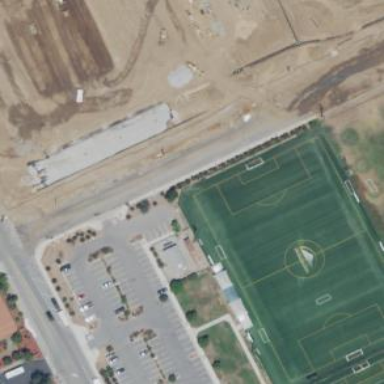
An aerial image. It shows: Soccer pitch for leisure land activities.